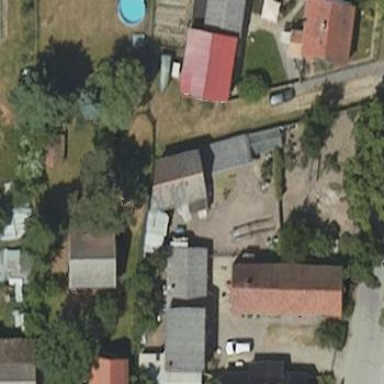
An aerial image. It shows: Shed.